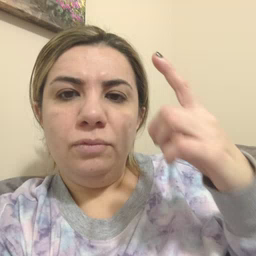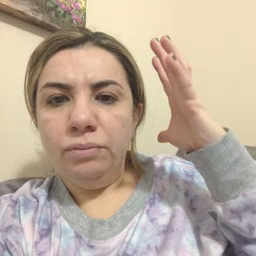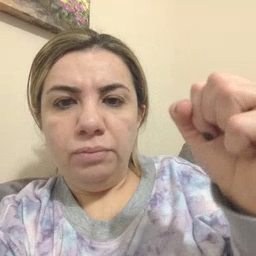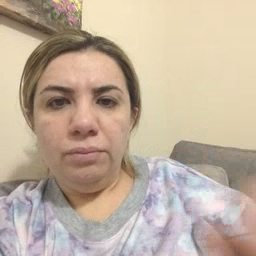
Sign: go